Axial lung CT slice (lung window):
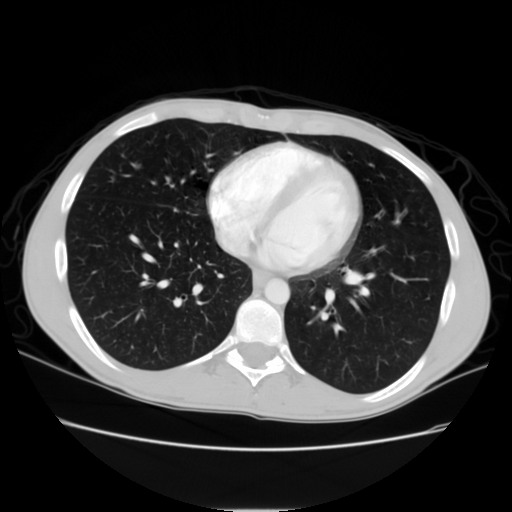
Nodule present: no